Field crop: maize
Growth stage: 2
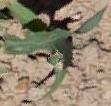
Species: maize